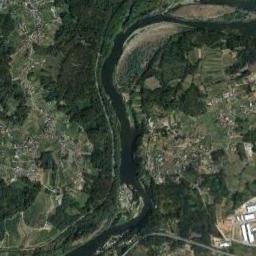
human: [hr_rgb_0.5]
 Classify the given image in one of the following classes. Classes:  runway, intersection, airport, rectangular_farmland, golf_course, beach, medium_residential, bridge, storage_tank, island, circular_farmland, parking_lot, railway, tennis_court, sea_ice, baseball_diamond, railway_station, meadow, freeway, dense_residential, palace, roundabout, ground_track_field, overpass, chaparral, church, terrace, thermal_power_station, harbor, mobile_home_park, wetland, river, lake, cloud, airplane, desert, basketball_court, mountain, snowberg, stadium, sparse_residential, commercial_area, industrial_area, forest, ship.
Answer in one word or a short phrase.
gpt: river